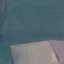
Label: AnnualCrop